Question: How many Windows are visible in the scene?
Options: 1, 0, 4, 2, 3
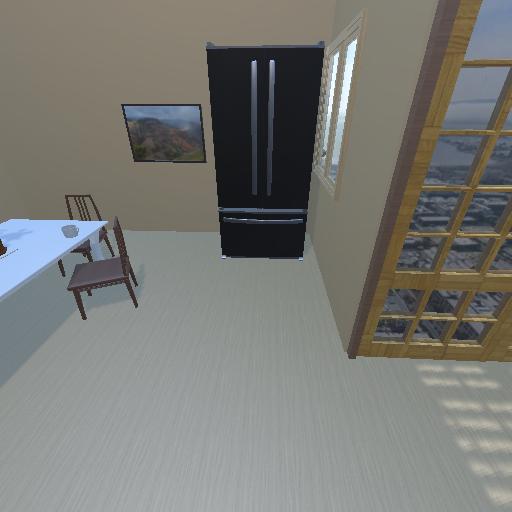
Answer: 1